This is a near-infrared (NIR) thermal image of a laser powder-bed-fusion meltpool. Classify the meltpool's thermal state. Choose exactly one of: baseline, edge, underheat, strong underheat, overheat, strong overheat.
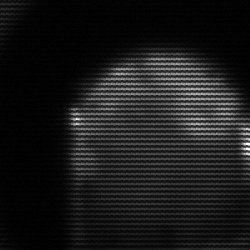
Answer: edge